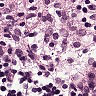
Metastatic tissue present: no